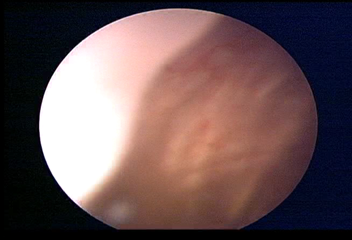
Modality: WLC
Class: Normal mucosa
Bladder cancer association: No